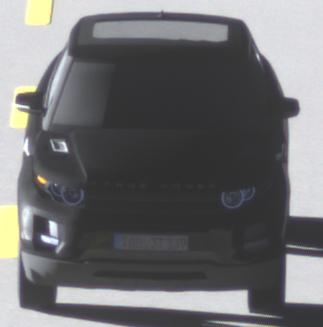
Make: Land Rover
Model: Range Rover Evoque 2.0 Si4
Detailed model: Range Rover Evoque (I)
Model produced from: 2011/08
Model produced until: 2013/11
Doors: 5
Color: black
Road condition: dry road
Daytime: sunrise or sunset
Contrast: high contrast